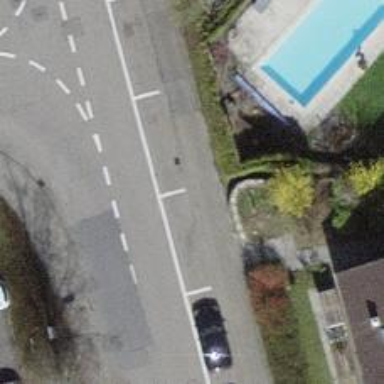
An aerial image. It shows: Kerb barrier.